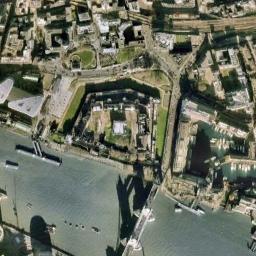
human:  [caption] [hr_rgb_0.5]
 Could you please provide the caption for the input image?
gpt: The palace is surrounded by buildings next to the water .

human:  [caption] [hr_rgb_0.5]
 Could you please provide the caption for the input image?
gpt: In the middle of red palaces, There is a green building .

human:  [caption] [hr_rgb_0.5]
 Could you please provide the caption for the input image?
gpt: The palace is surrounded by lots of other buildings and a river is next to the palace .

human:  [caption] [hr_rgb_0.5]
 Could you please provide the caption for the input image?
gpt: Many buildings of different shapes are beside the palace .

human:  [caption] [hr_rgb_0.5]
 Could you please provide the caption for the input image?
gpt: There are some green lawns and a river beside the palace .